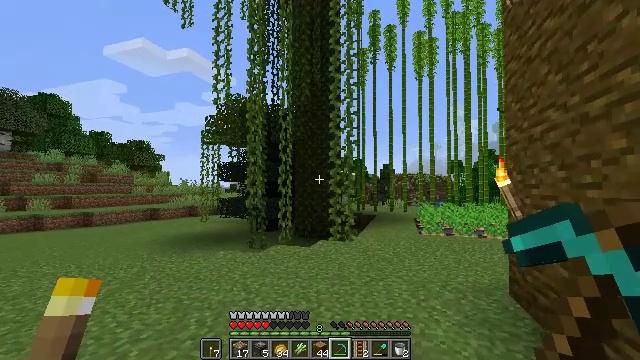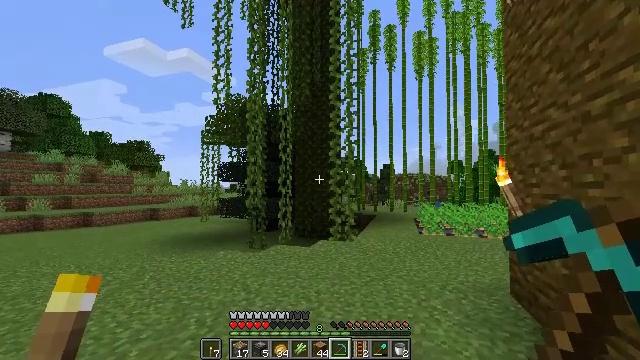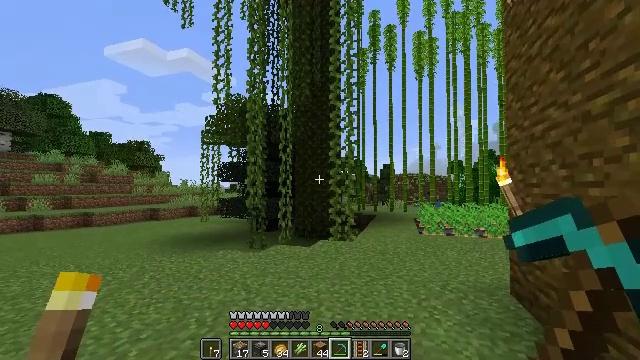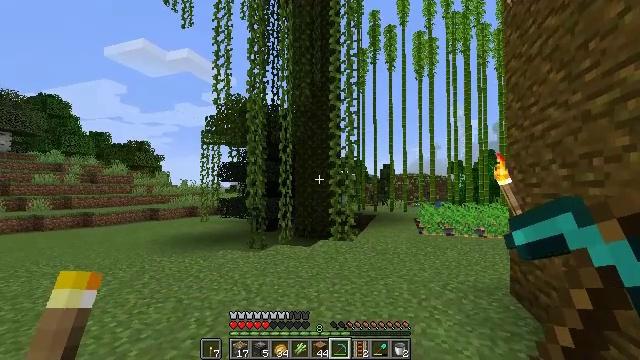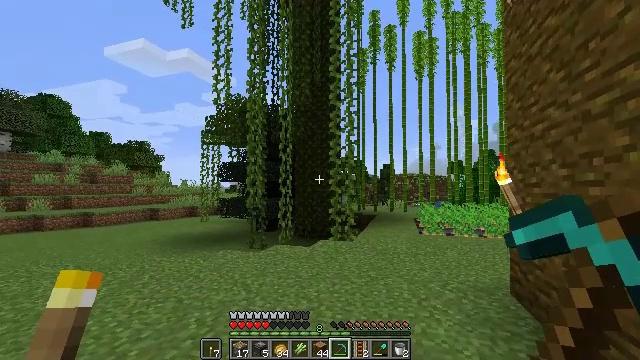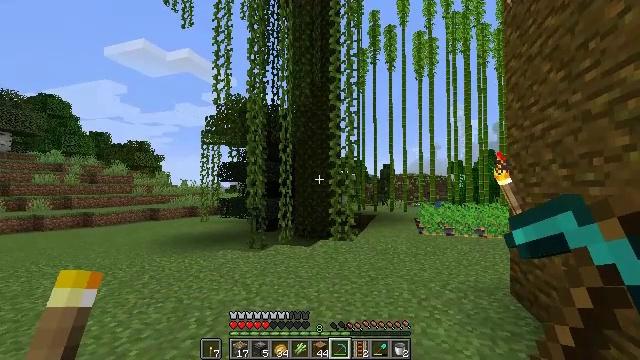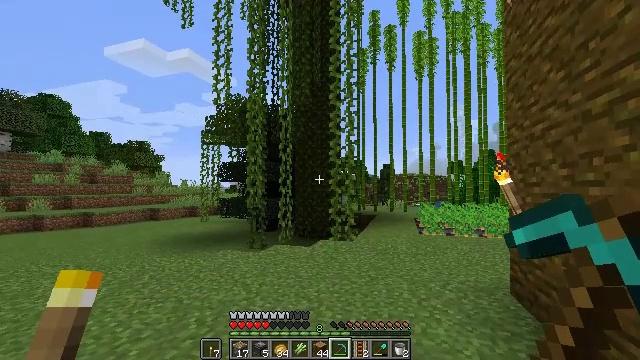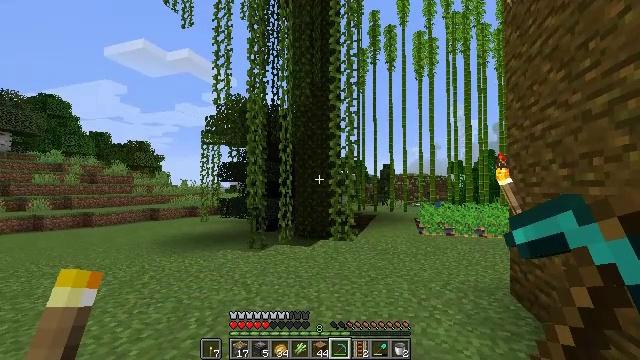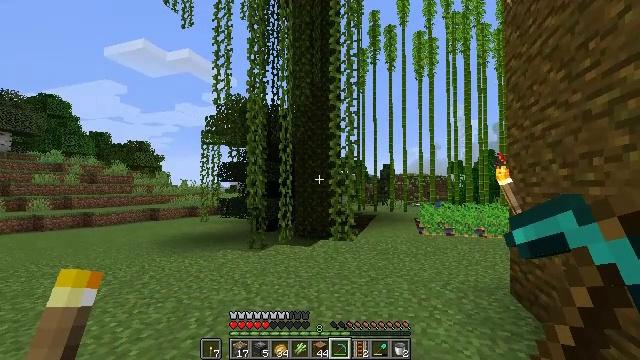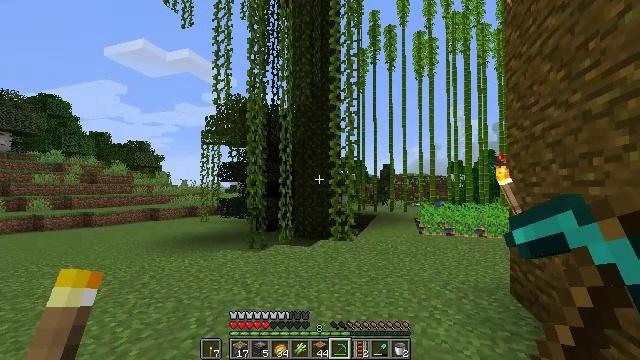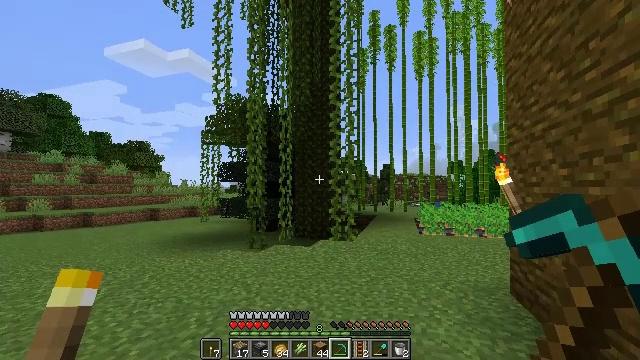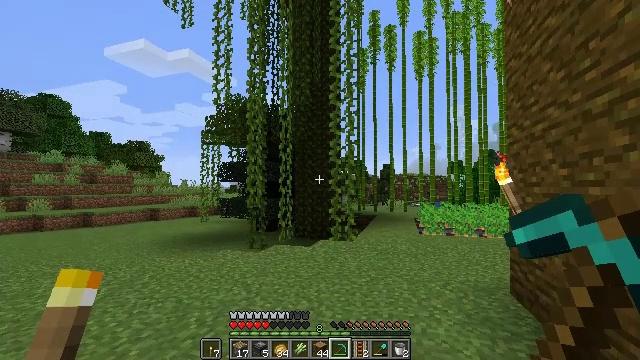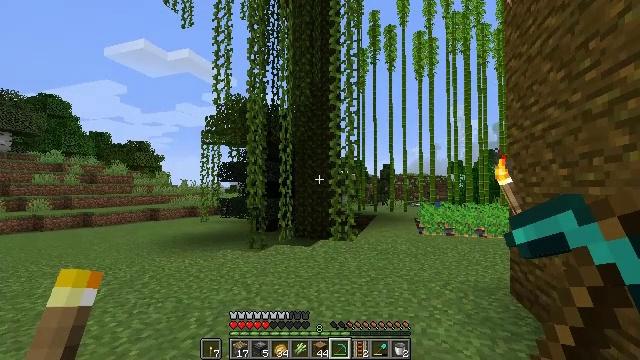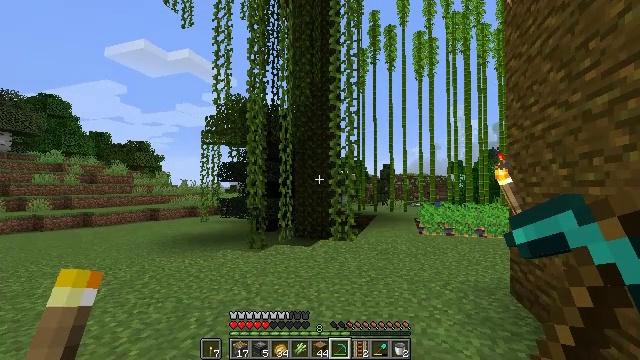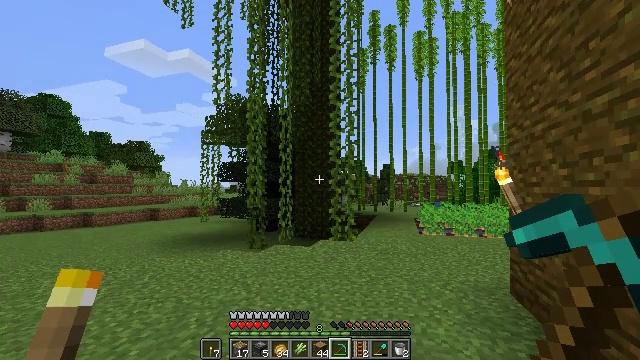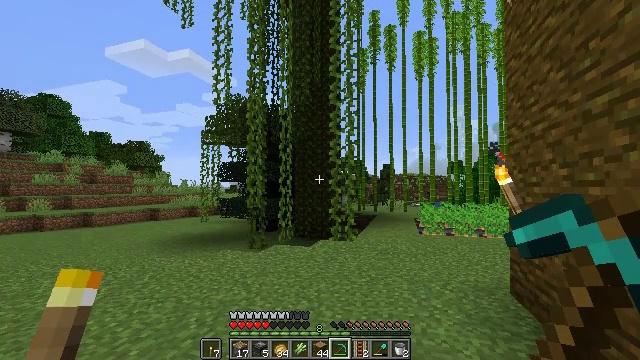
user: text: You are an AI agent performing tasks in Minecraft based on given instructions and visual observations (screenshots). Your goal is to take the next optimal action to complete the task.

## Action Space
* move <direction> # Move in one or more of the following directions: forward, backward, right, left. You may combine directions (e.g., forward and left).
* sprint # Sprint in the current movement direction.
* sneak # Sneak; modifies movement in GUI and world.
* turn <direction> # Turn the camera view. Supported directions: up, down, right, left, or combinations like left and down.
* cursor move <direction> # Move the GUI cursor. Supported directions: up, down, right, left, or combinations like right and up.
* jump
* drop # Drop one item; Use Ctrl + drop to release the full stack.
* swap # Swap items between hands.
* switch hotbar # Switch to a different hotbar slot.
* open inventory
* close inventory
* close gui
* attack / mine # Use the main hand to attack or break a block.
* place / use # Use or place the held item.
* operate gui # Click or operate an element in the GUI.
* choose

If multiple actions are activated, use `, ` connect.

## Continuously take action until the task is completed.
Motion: motion action
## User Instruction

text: Clear away tall grass.
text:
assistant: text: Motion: no_op
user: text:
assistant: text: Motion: no_op
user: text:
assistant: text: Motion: no_op
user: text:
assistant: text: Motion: no_op
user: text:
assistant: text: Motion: no_op
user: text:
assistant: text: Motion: no_op
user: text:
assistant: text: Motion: no_op
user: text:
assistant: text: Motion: no_op
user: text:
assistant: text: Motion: no_op
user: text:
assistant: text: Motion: no_op
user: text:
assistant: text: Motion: no_op
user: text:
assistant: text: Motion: no_op
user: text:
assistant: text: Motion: no_op
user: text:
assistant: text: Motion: no_op
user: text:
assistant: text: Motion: no_op
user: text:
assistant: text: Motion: no_op
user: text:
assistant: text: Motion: no_op
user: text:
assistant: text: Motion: no_op
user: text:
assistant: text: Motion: no_op
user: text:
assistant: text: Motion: no_op
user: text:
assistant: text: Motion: no_op
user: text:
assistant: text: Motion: no_op
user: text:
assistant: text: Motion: no_op
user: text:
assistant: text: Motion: no_op
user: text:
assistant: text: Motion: no_op
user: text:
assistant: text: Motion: no_op
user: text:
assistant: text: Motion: no_op
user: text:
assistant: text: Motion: no_op
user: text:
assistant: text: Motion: no_op
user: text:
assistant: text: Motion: no_op